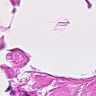
Metastatic tissue present: no